Interaction volume radius: 5 \u00c5
Interaction volume height: 10 \u00c5
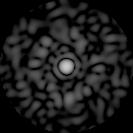
Disorder parameter: 0.8346